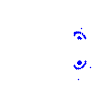
Particle: electron